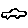
Label: car